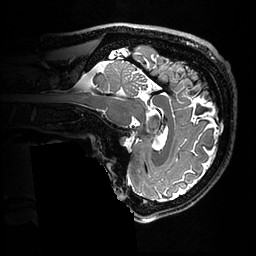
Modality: T2w
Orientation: sagittal
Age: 43
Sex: male
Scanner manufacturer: ge
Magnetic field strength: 3 T
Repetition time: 3.202 s
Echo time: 0.05892 s